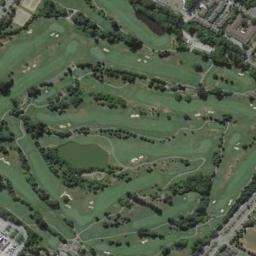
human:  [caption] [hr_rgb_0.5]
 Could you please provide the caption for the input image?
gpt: There are about a dozen bunkers on this lawn .

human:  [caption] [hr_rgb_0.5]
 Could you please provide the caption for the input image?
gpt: There are lots of trees beside the golf course .

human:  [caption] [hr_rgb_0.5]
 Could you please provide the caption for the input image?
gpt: The golf course with two lakes, Some fairways, Barrier trees and sandpits is surrounded by a residential area .

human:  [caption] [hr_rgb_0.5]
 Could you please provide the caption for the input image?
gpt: There are many bunkers and paths and lakes on the large green lawn in the golf course with many linear trees and buildings .

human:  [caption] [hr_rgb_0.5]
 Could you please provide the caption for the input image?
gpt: There are some rows of trees and some bunkers on the golf course .